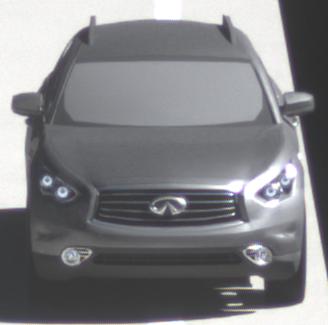
Make: Infiniti
Model: FX 37
Detailed model: FX (S51)
Model produced from: 2012/07
Model produced until: 2013/10
Doors: 5
Color: gray
Road condition: wet road
Daytime: morning or afternoon
Contrast: high contrast